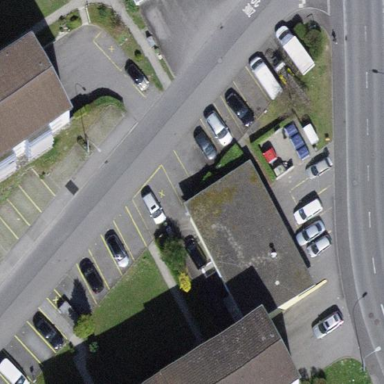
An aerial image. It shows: Retail building.